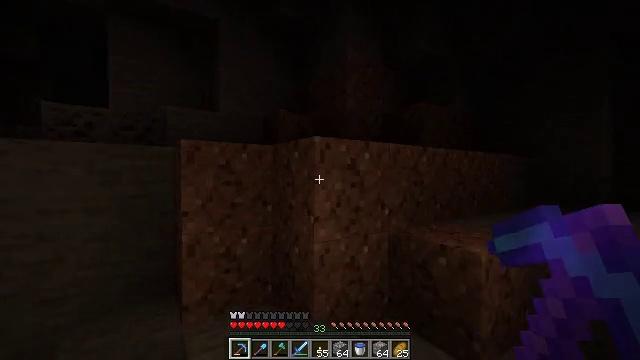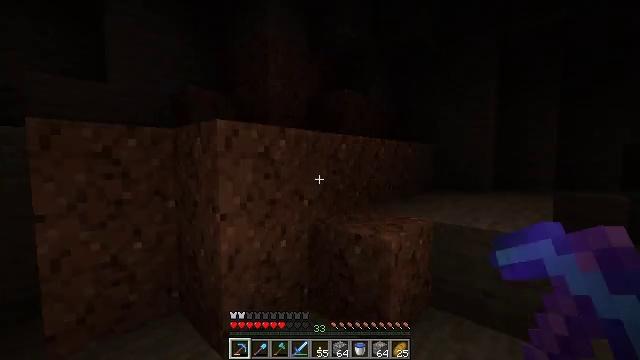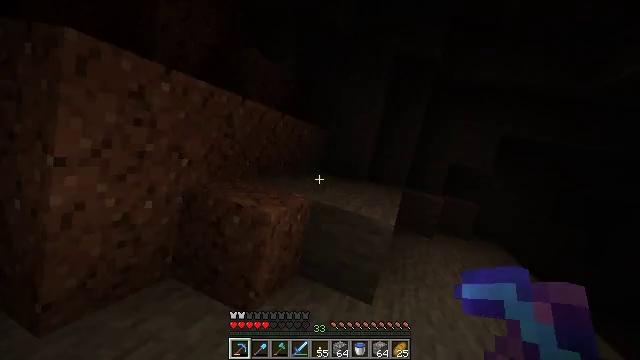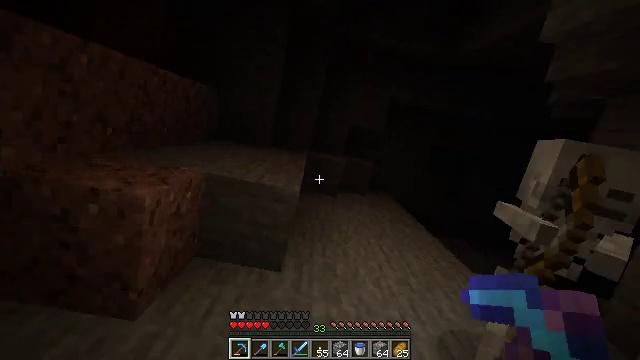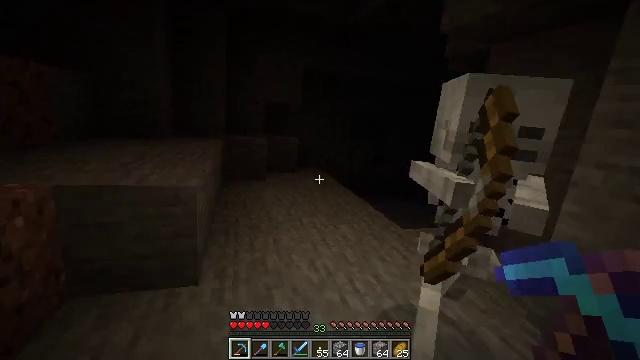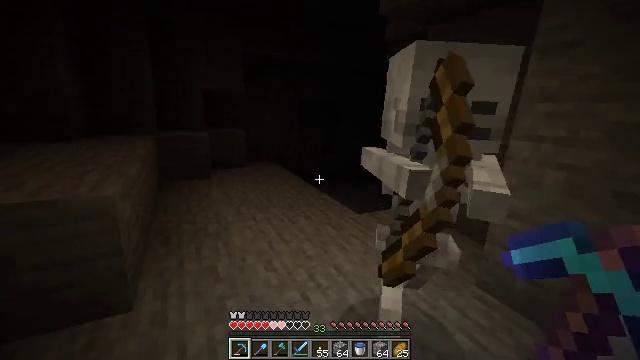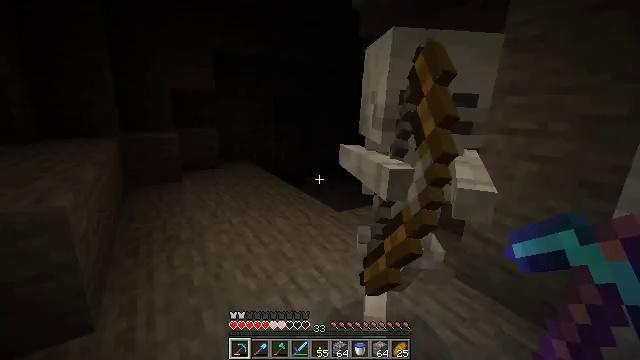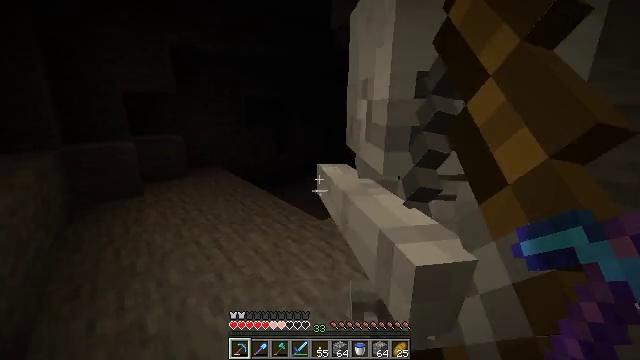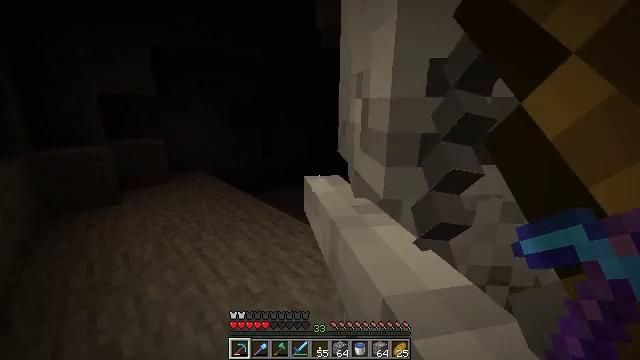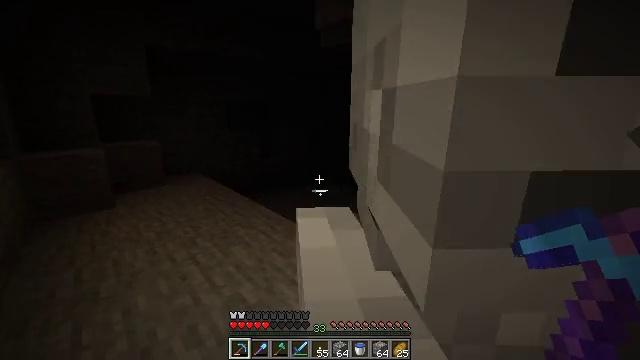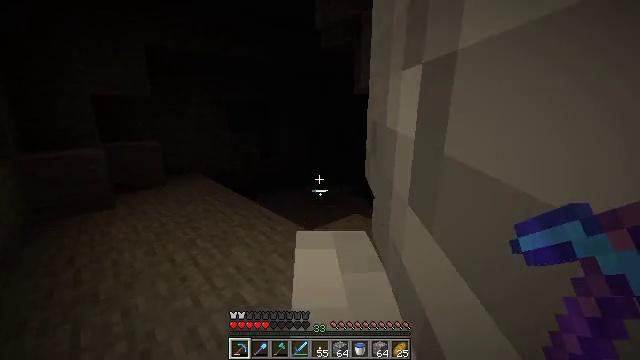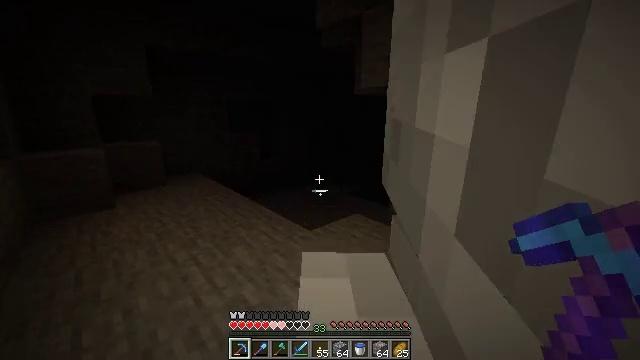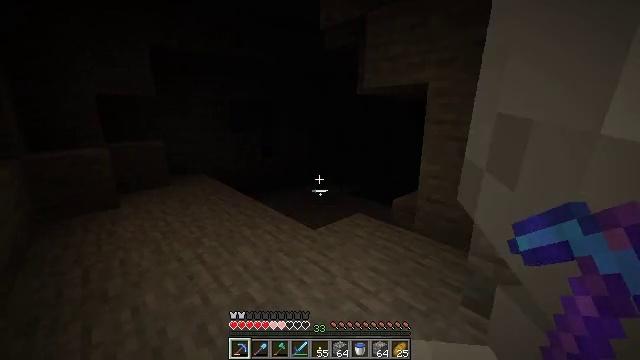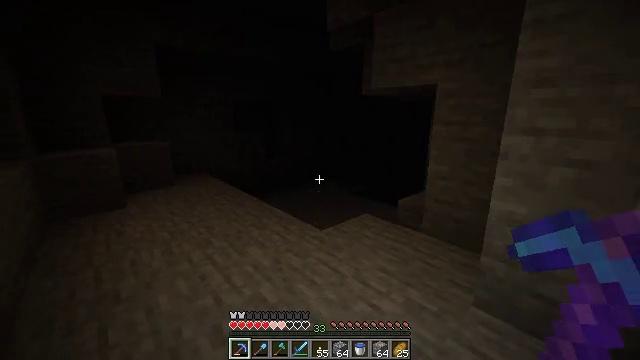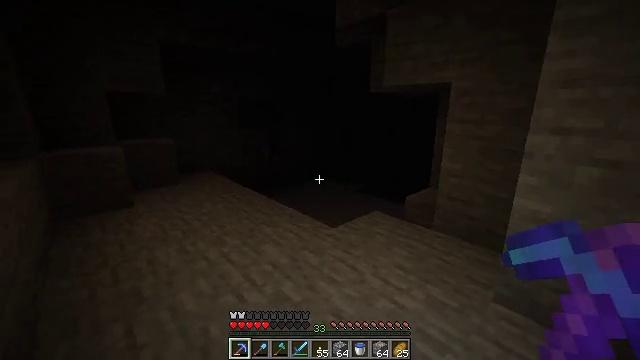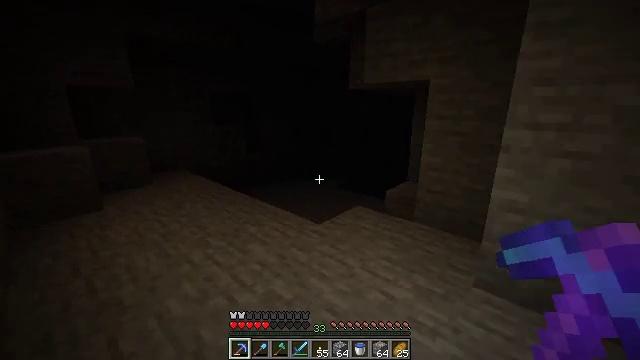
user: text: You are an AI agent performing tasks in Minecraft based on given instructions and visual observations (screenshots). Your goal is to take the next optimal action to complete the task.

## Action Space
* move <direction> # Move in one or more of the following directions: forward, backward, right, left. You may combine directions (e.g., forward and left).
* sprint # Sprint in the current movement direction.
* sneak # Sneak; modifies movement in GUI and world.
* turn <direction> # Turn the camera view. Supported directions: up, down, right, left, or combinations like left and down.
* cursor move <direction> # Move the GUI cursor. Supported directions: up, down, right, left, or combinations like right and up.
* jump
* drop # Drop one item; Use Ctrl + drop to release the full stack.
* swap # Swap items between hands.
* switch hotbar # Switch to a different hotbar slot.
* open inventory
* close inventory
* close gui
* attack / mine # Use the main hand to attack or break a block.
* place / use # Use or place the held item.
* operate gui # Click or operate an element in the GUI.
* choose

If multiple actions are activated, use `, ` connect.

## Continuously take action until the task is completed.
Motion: motion action
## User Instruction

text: Mine the wall torch to remove it.
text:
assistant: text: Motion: move forward and move right, turn right and down
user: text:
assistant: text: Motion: move forward and move right, turn right and down
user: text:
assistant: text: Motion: move forward and move right, turn right and down
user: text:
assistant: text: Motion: move forward, turn right and down
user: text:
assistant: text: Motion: move forward, turn right and down
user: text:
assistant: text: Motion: move forward, turn right
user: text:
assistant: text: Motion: move forward, turn right
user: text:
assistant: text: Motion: turn right
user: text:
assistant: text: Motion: no_op
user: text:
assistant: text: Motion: no_op
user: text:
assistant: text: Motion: no_op
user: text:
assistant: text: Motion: no_op
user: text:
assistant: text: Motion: move left
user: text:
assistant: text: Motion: move left, turn right
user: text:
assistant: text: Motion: move left, turn right
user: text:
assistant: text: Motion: move left, turn right
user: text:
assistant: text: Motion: move back and move left, turn right
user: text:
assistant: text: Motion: move back and move left, turn right
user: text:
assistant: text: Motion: move back, turn right
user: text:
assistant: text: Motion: move back, turn right, switch to hotbar 4
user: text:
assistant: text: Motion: move back, turn right, switch to hotbar 4
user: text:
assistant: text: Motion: move back, turn right and up, switch to hotbar 4
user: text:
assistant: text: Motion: turn right, attack / mine, switch to hotbar 4
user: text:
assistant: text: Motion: attack / mine
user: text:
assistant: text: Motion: turn right, attack / mine
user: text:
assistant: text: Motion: turn right and up
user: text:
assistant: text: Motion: attack / mine
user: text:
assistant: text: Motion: move forward, attack / mine
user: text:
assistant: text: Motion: move forward, attack / mine
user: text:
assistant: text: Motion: no_op